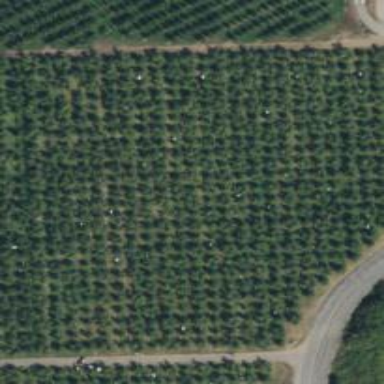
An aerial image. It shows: Orchard.